Question: Im tyring to compare two dates in javascript but im getting strange values when calculating the dates.
Can anyone see anything obvious in my code that is causing the issue?
The problem is the Todays date variable looks like a normal date, but my calculation for next week and last week are coming out as large numbers and the comparison wont work.
'''
//Handles client side date selection changed
function dateSelectionChanged(sender, args) {
//Declare array for Day names
var days = ["Sunday", "Monday", "Tuesday", "Wednesday", "Thursday", "Friday", "Saturday"];
//Get the date
var date = sender.get_selectedDate();
//Get todays Date
var today = new Date();
var nextWeek = new Date().setDate(today.getDate() + 7);
var lastWeek = new Date().setDate(today.getDate() - 7);
//Show the day name
$('#<%= txtDay.ClientID %>').val(days[date.getDay()]);
if ( date < lastWeek ) {
alert('Date Under Week');
}
if ( date > nextWeek ) {
alert('Date Over Week');
}
}
'''
And here is the Code in Debug so you can see the values:

Solution
'''
//Handles client side date selection changed
function dateSelectionChanged(sender, args) {
//Declare array for Day names
var days = ["Sunday", "Monday", "Tuesday", "Wednesday", "Thursday", "Friday", "Saturday"];
//Get the date
var date = sender.get_selectedDate();
//Get todays Date
var today = new Date();
var nextWeek = new Date().setDate(today.getDate() + 7);
var lastWeek = new Date().setDate(today.getDate() - 7);
//Get the dates in easier to compare format
nextWeek = new Date(nextWeek);
lastWeek = new Date(lastWeek);
//Show the day name
$('#<%= txtDay.ClientID %>').val(days[date.getDay()]);
if ( date < lastWeek) {
alert('Date Under Week');
}
if ( date > nextWeek) {
alert('Date Over Week');
}
}
'''
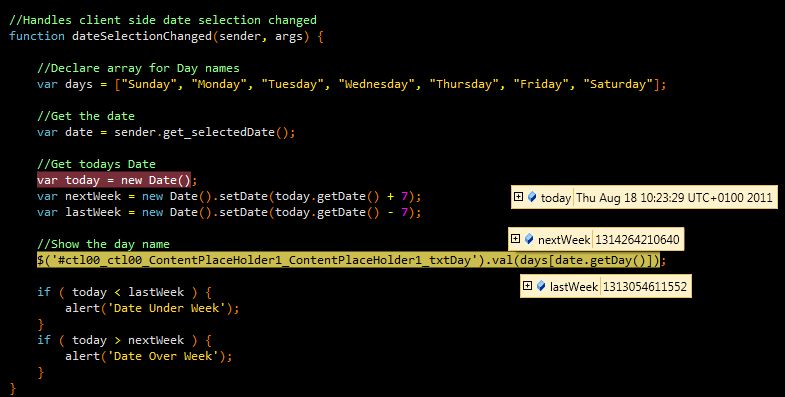
Answer: For 'setDate', JavaScript returns timestamps, which represent the amount of milliseconds since 1 January 1970 00:00:00 to a specific moment in time. It might look useless, but in fact is very useful as you can represent any time as a simple number.
In case you want to get back a 'Date', you can use:
'''
new Date(timestamp);
'''
so e.g. add:
'''
nextWeek = new Date(nextWeek);
lastWeek = new Date(lastWeek);
'''